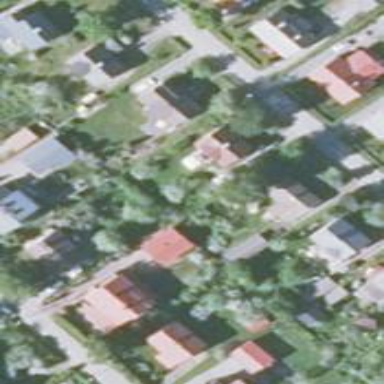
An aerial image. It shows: Residential area.